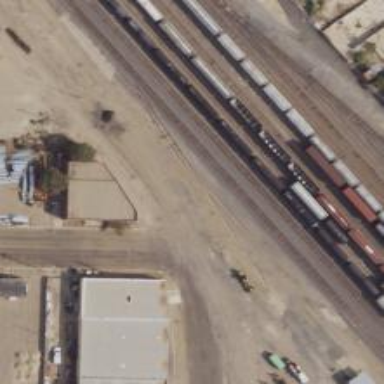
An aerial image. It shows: Railway yard.